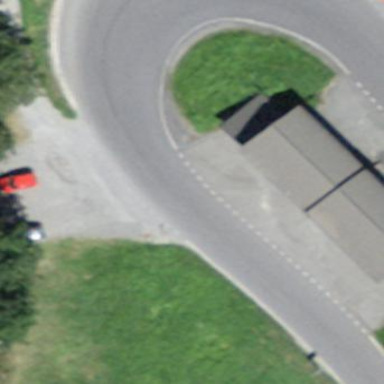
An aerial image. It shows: Parking area.